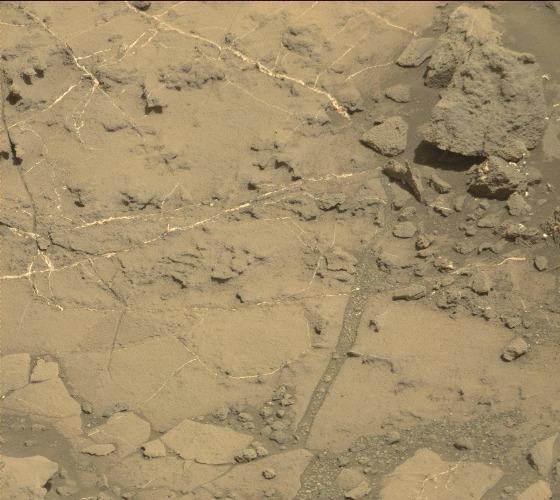
Terrain classes present: Bedrock, Gravel / Sand / Soil, Rock, Shadow